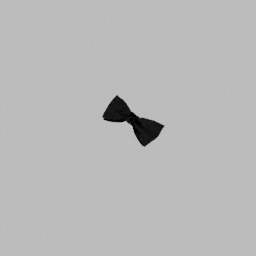
Label: people